Question: I am trying to run CodeIgniter (2.14) on Ubuntu 13.10. I have put the files in "var/www/CodeIgniter" but when I enter the directory from the browser it does not show any welcome message as it did previously when working with CodeIgniter on Microsoft Windows 7. I have verified that PHP works on the environment with the function 'phpinfo()' - PHP Version 5.5.3-1ubuntu2. The rights for the folder are 755 if that is of any importance.
I have tried to set the base URL to
'''
http://localhost/"myproject".
'''
I have tried to re-download and "reinstall" CodeIgniter.
Guys I really could use your help I don't feel like running an windows environment in virtual box just for this and I definitely wouldn't like to install windows 8.1 just for this. All help is appreciated and considered constructive.
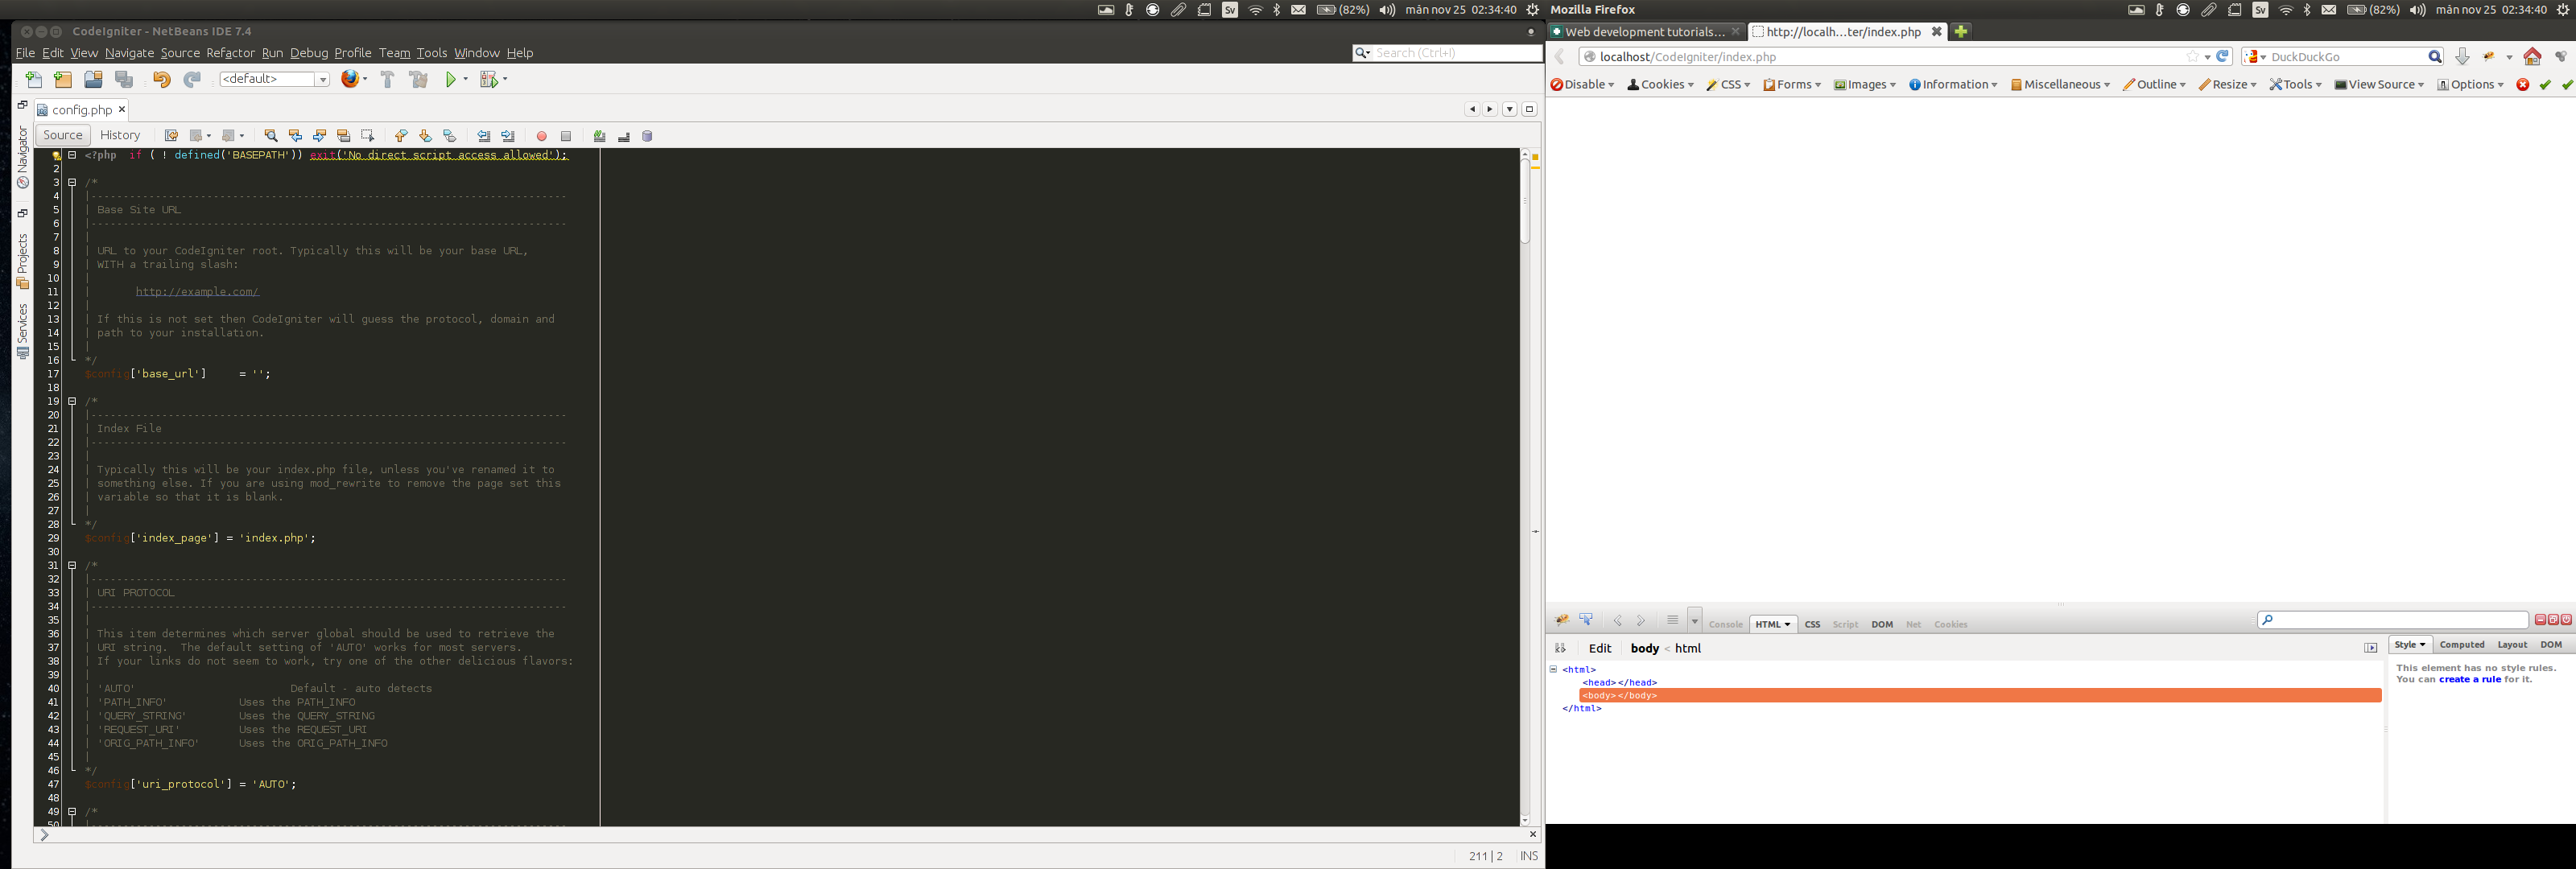
Answer: The Problem is rights on the 'var/www' folder. This can be fixed by the terminal or when unziping.
When unziping from the terminal like below it works
'''
sudo unzip CodeIgniter_2.1.4.zip -d /var/www/"desired folder"
'''
Could also be fixed by changing rights after unpacking with GUI interface..
'''
sudo chmod 755 -R www
'''
And to be able to use Netbeans as non sudo user change the folder owner
'''
sudo chown 'user-name' 'folder-name'
'''